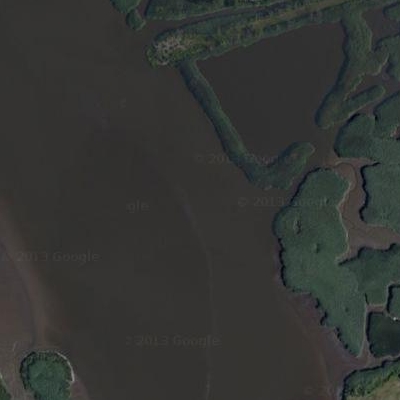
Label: dRiverLake